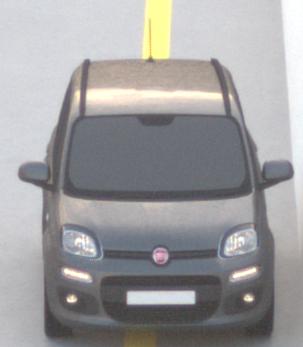
Make: Fiat
Model: Panda 1.2 8V
Detailed model: Panda (312)
Model produced from: 2013/02
Model produced until: 2013/12
Doors: 5
Color: gray
Road condition: dry road
Daytime: sunrise or sunset
Contrast: low contrast